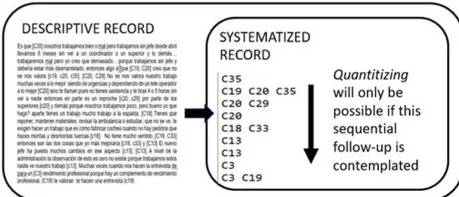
A graphic depiction of quantitizing/liquefying.
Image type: chart (chart)